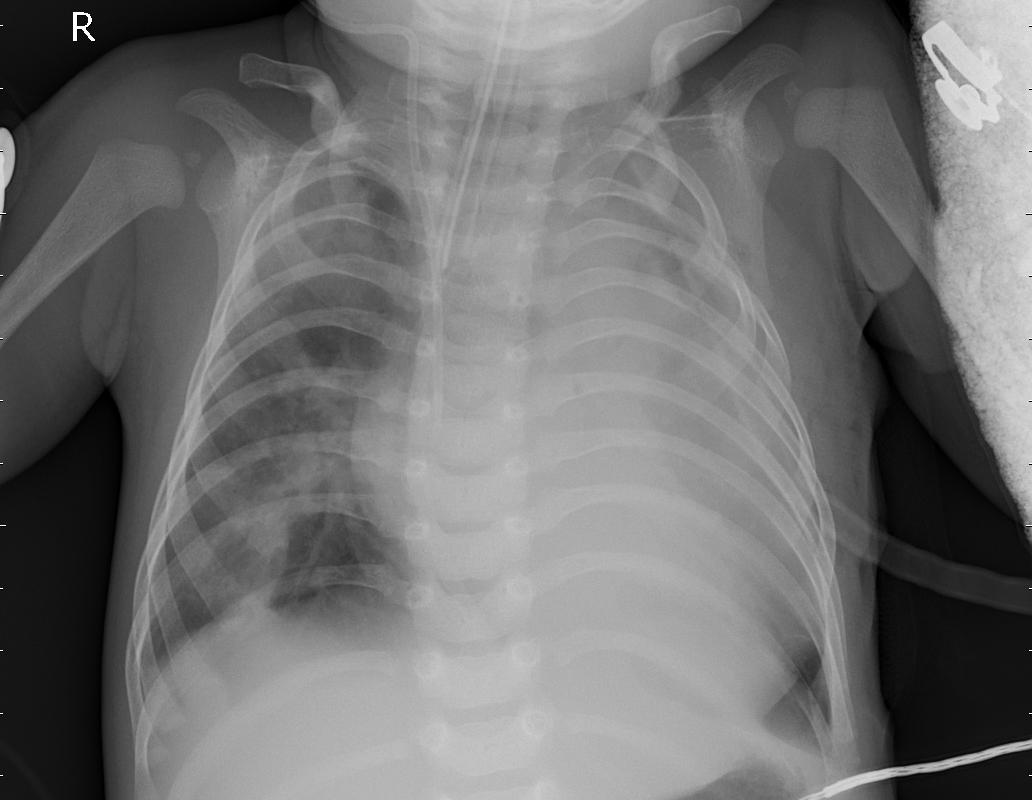
Diagnosis: PNEUMONIA